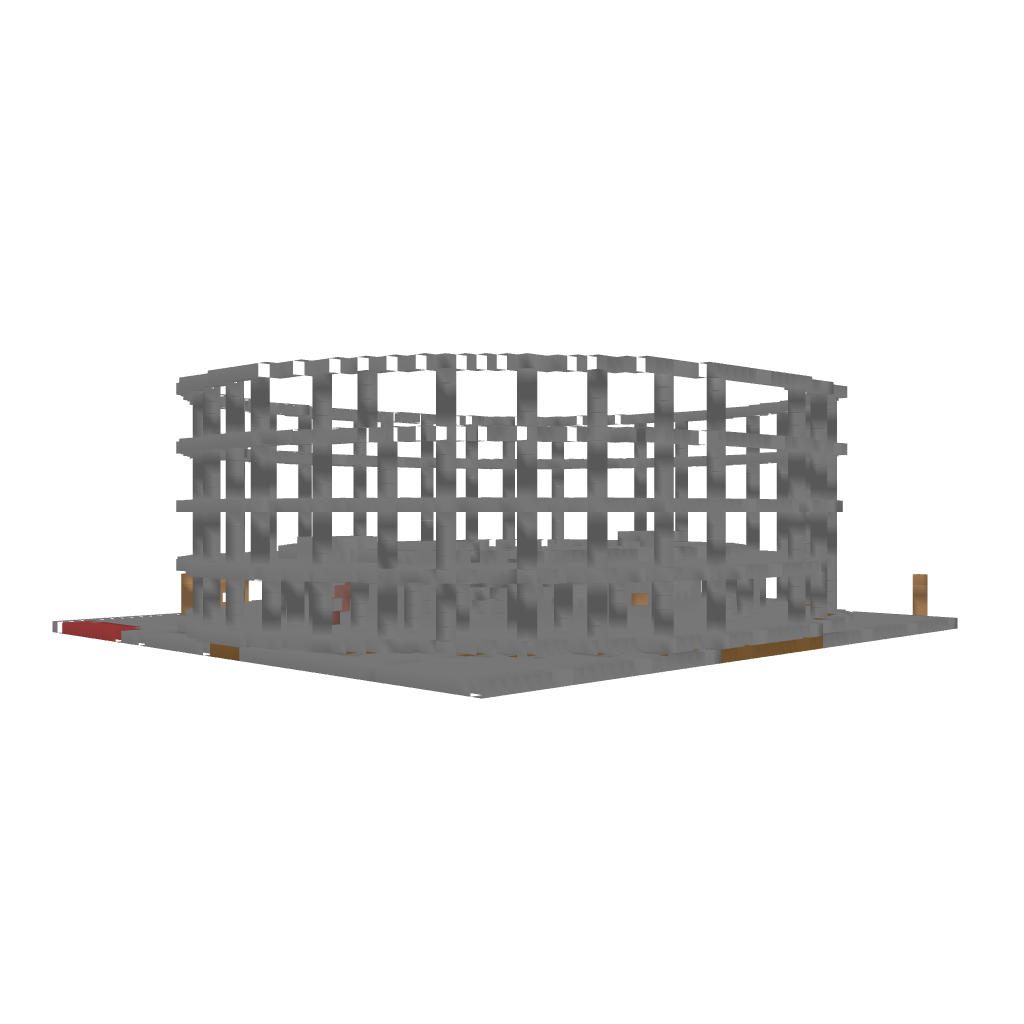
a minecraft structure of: Coliseum high quality